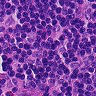
Metastatic tissue present: no